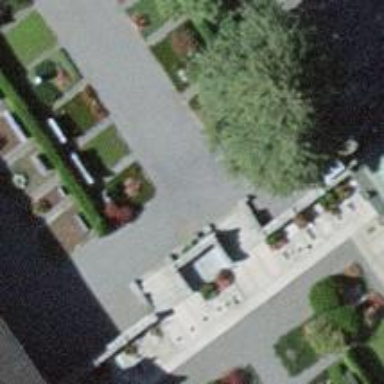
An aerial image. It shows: Set of concrete steps.